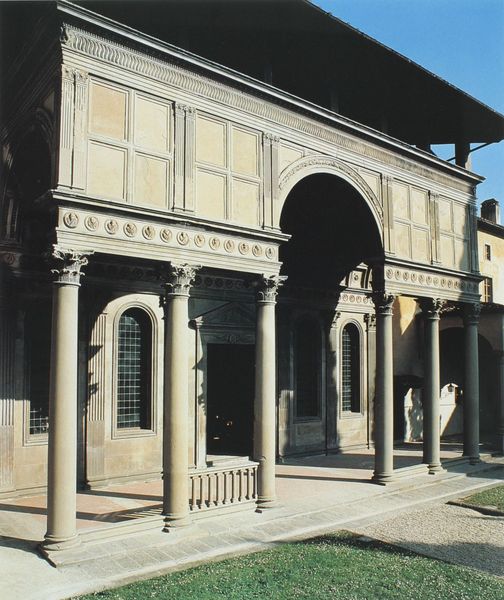
Titel: Pazzi-Kapelle
Künstler: Filippo Brunelleschi
Standort: Florenz, S. Croce (EU - I - Toskana)
Schlagwörter: fenster, säule, säulen, tür, dach, gebäude, haus, architektur, renaissance, vorbau, bogen, italien, loggia, kloster, kapitelle, portal, sims, mittelalter, bau, toskana, säulengang